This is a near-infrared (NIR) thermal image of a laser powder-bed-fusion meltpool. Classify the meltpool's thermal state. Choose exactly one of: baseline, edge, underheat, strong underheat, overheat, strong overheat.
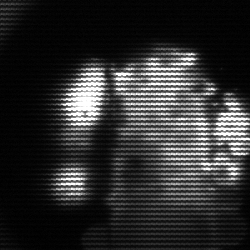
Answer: strong underheat